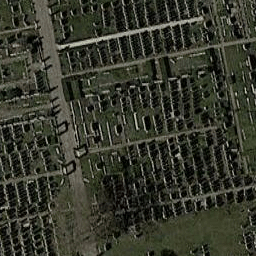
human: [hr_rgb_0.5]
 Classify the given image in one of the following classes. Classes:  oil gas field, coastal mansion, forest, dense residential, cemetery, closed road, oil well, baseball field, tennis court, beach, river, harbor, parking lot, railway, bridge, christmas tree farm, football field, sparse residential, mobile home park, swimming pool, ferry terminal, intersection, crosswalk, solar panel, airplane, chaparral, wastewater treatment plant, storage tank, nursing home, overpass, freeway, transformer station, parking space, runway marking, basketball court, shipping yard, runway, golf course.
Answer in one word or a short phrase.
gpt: cemetery